Question: As many of us know, starting with version 23 Firefox blocks mixed content arguing it's unsafe. As a consequence iframes linking to external sites are no longer displayed(*). I tried the following settings in the config:

but this doesn't seem to help. I don't even get the warning (last setting). Are there other places in Firefox' 'about:config' I should modify as well to get my iframes displayed?
(*)
This doesn't seem to happen always. iframes linking to amazon.co.uk don't work in Firefox, but when I try to add YouTube iframes they do embed the video correctly.
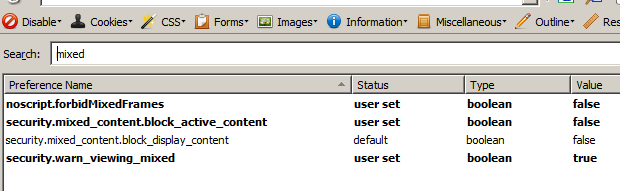
Answer: Solved, kudos to CBroe.
The config settings as shown in the question suffice as far as Firefox' security is concerned. The reason I didn't get to see Amazon's iframes was that they were blocked by Adblock Plus. I already turned of one of the filters, but it appeared there were others as well. (This wasn't obvious because the "Find" function of Adblock Plus doesn't work, so I couldn't do a simple search for all Amazon filters.)